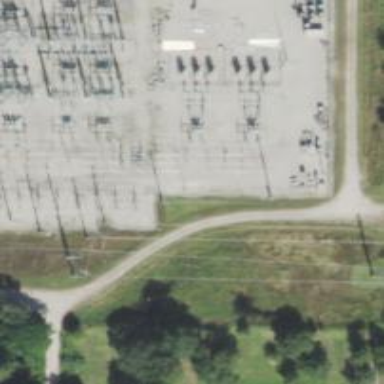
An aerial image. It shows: Power tower.